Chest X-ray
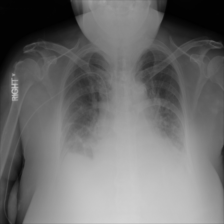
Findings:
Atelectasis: positive
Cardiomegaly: negative
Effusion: positive
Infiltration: negative
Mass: negative
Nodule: negative
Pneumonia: negative
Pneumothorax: negative
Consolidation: positive
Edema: negative
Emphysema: negative
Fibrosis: negative
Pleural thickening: negative
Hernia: negative